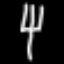
Label: fork